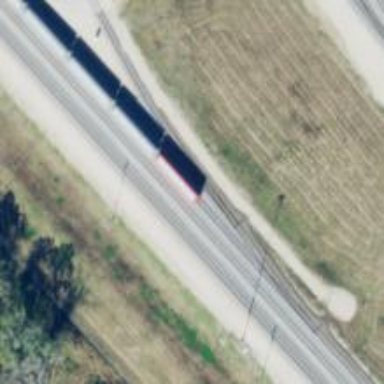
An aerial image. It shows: Railway yard used for servicing trains.